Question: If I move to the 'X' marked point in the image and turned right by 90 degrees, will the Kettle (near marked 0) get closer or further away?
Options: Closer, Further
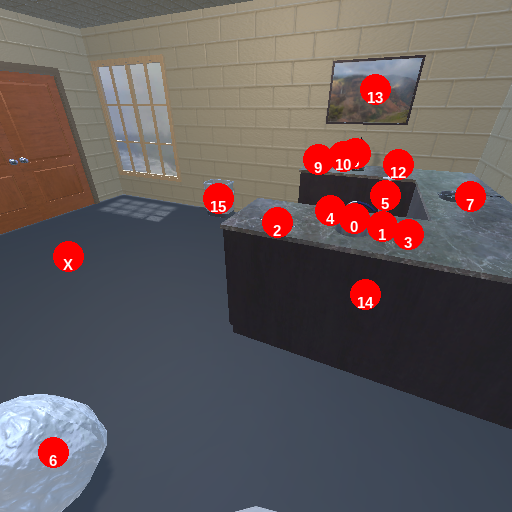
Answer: Closer